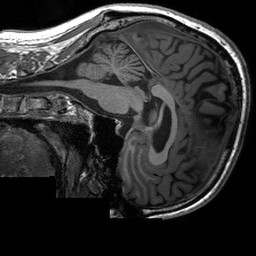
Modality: T1w
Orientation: sagittal
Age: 37
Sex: male
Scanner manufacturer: siemens
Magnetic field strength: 3 T
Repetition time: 2.3 s
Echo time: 0.00233 s